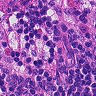
Metastatic tissue present: no